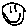
Label: smiley face